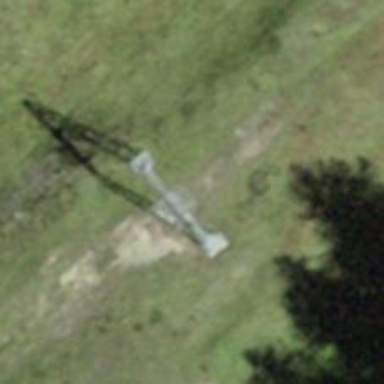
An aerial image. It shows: Pylon for aerialway.